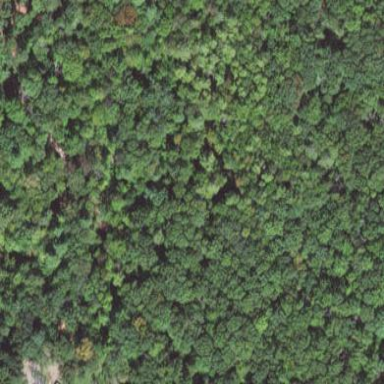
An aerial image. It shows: Mixed leaf woodland.